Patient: sex F, age 59
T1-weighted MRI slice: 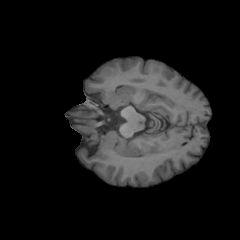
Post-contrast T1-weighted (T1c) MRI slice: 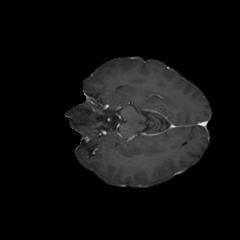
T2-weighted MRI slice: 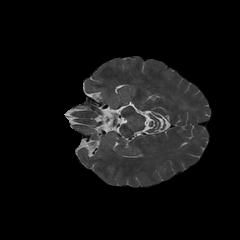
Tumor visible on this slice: no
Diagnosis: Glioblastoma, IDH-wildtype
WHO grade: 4